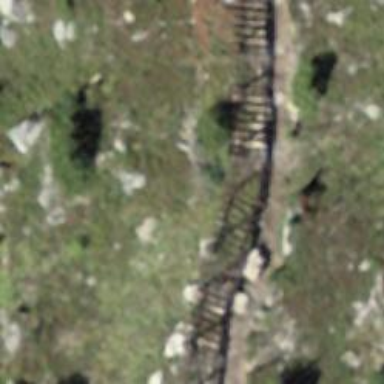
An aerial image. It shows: Snow fence that is man-made.